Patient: sex M, age 36
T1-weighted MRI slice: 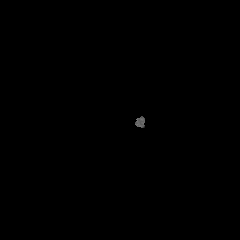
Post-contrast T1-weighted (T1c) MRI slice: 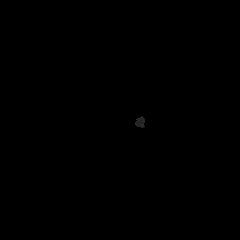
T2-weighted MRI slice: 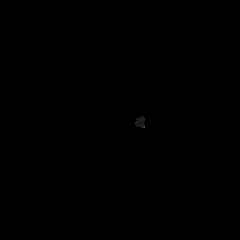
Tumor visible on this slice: no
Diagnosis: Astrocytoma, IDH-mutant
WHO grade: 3